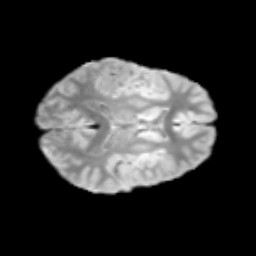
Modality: T2w
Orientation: axial
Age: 10
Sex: male
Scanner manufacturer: siemens
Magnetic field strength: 3 T
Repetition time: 3.8 s
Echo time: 0.07 s